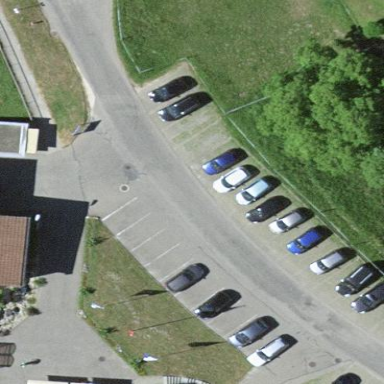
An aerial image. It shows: Parking area with surface.